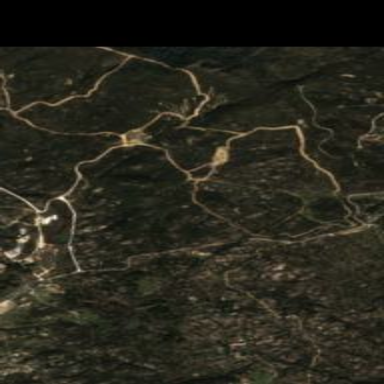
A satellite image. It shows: Track road beside firebreak cutline.